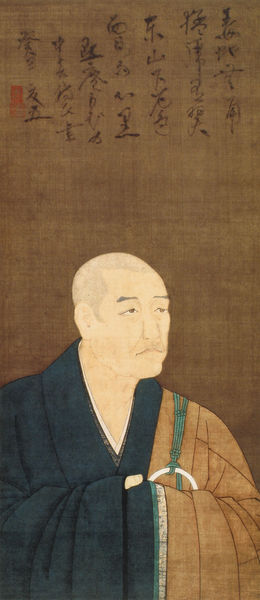
Titel: Portrait of Mokuan Shuyu
Institution: Kyoto National Museum
Schlagwörter: blau, dunkel, mann, umhang, weiß, gelb, braun, dunkelbraun, kleid, mund, nase, ohr, schwarz, türkis, zeichnung, blick, rot, beige, augen, gesicht, knoten, ärmel, portrait, porträt, schauen, mantel, kinn, traurig, japan, schrift, brauen, glatze, japanisch, schriftzeichen, asien, text, asiatisch, china, halbprofil, rasiert, mönch, gruen, gewebe, gemaelde, schrit, kimono, asia, chinese, japaner, tibet, kanji, asiatsch